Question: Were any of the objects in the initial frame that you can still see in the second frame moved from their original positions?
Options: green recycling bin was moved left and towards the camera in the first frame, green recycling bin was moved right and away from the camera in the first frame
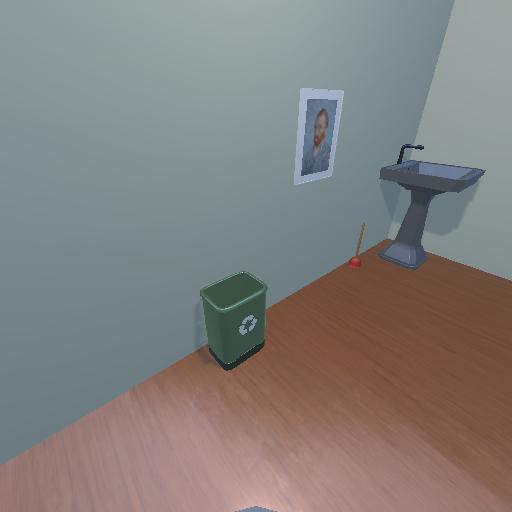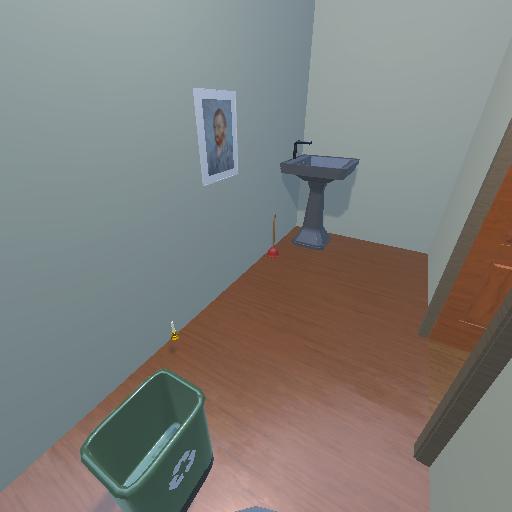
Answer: green recycling bin was moved left and towards the camera in the first frame